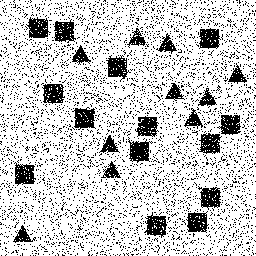
Squares: 14
Triangles: 10
Stars: 0
Total shapes: 24